Question: I am having difficulties installing the JDK in Ubuntu, I can't manage to make it work. Could somebody let me know what I am doing wrong?
1- I Downloaded jdk-6u35-linux-i586.bin from oracle's web site
2- I moved the downloaded file to
3- I transformed it into an executable using
4- I executed it using sudo ./jdk1.6.0_35
5- I moved the folder with the jdk to /usr/local using
6- I opened the .bashrc with the "kate" editor and i added the following lines(This file was completely empty by the way)
> export JAVA_HOME=/usr/local/jdk1.6.0_35/export PATH=$JAVA_HOME/bin:$PATH
7- I typed java -version but didn't work. This is what the console displays

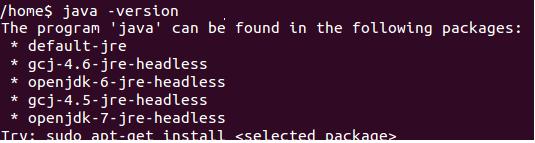
Answer: '.bashrc' is run when you start Bash, so your changes to it won't take effect within the same session. Try opening a new window and running your command.